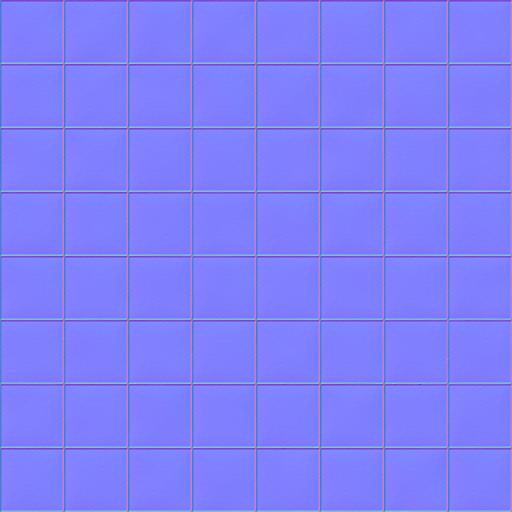
clean paint painted pattern tiled tiles